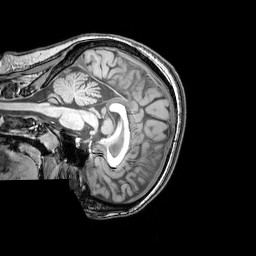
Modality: T1w
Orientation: sagittal
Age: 25
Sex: female
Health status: healthy
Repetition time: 0.081 s
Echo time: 0.037 s